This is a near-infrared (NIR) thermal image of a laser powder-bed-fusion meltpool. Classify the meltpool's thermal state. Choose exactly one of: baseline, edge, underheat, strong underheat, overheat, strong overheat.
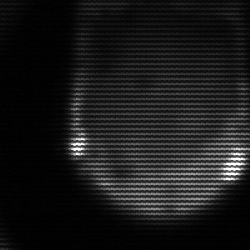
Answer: edge